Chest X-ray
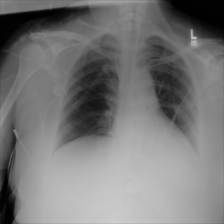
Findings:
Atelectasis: positive
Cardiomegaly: negative
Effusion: negative
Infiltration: negative
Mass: negative
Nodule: negative
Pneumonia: positive
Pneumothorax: negative
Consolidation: positive
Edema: negative
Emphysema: negative
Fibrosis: negative
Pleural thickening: negative
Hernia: negative